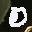
Label: 0